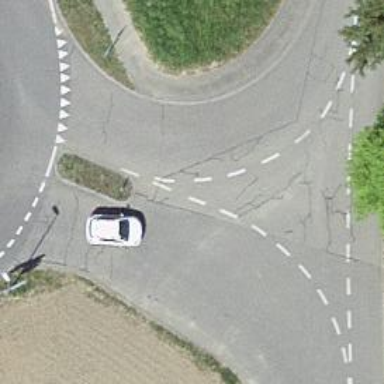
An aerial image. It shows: Tertiary road.